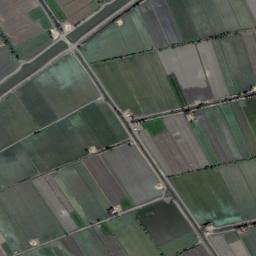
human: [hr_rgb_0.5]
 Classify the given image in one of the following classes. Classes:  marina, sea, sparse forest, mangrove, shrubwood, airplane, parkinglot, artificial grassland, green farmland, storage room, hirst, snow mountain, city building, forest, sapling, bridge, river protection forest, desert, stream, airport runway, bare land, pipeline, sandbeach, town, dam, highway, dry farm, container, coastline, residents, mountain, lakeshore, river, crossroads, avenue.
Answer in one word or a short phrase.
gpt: green farmland